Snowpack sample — Snodgrass Mountain, Crested Butte, Colorado (2/4/25, 12:06 PM MST)
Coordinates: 38.923, -106.968
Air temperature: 35 °F
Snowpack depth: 80 cm
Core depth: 20 cm
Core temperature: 33.8 °F
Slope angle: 14°, slope face: 78°
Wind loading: low
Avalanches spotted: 0
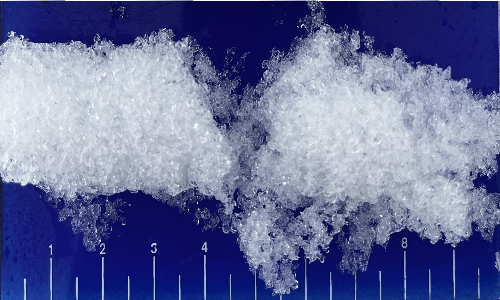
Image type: core
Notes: No avalanches nearby, unusually warm weather for the last month reported by residents, Collected 25 yards from treeline